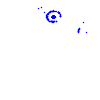
Particle: pion